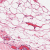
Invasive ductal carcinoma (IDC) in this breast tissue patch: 0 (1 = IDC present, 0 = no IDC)